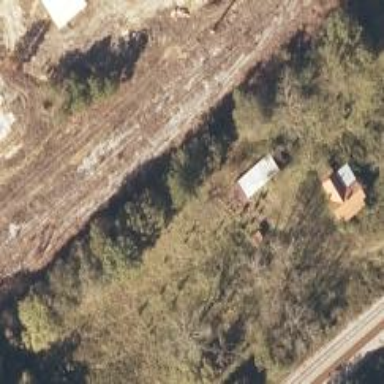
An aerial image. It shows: Disused railway spur service.